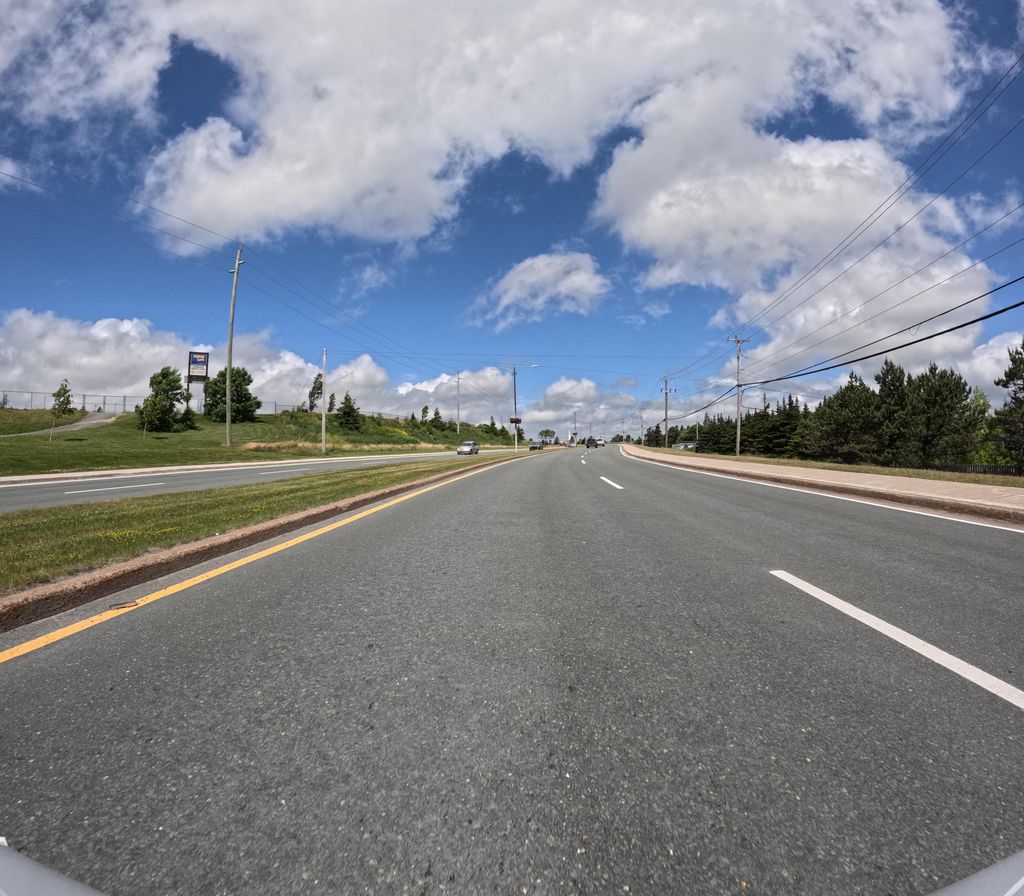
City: st_johns